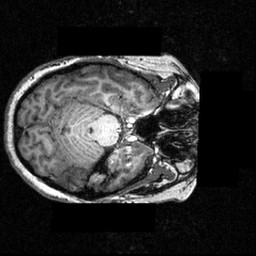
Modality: T1w
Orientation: axial
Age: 25
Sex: female
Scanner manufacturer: siemens
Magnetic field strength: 3.951 T
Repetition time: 1.5 s
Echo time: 0.00335 s